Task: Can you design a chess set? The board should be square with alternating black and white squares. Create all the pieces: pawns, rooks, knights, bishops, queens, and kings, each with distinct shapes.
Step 2711:
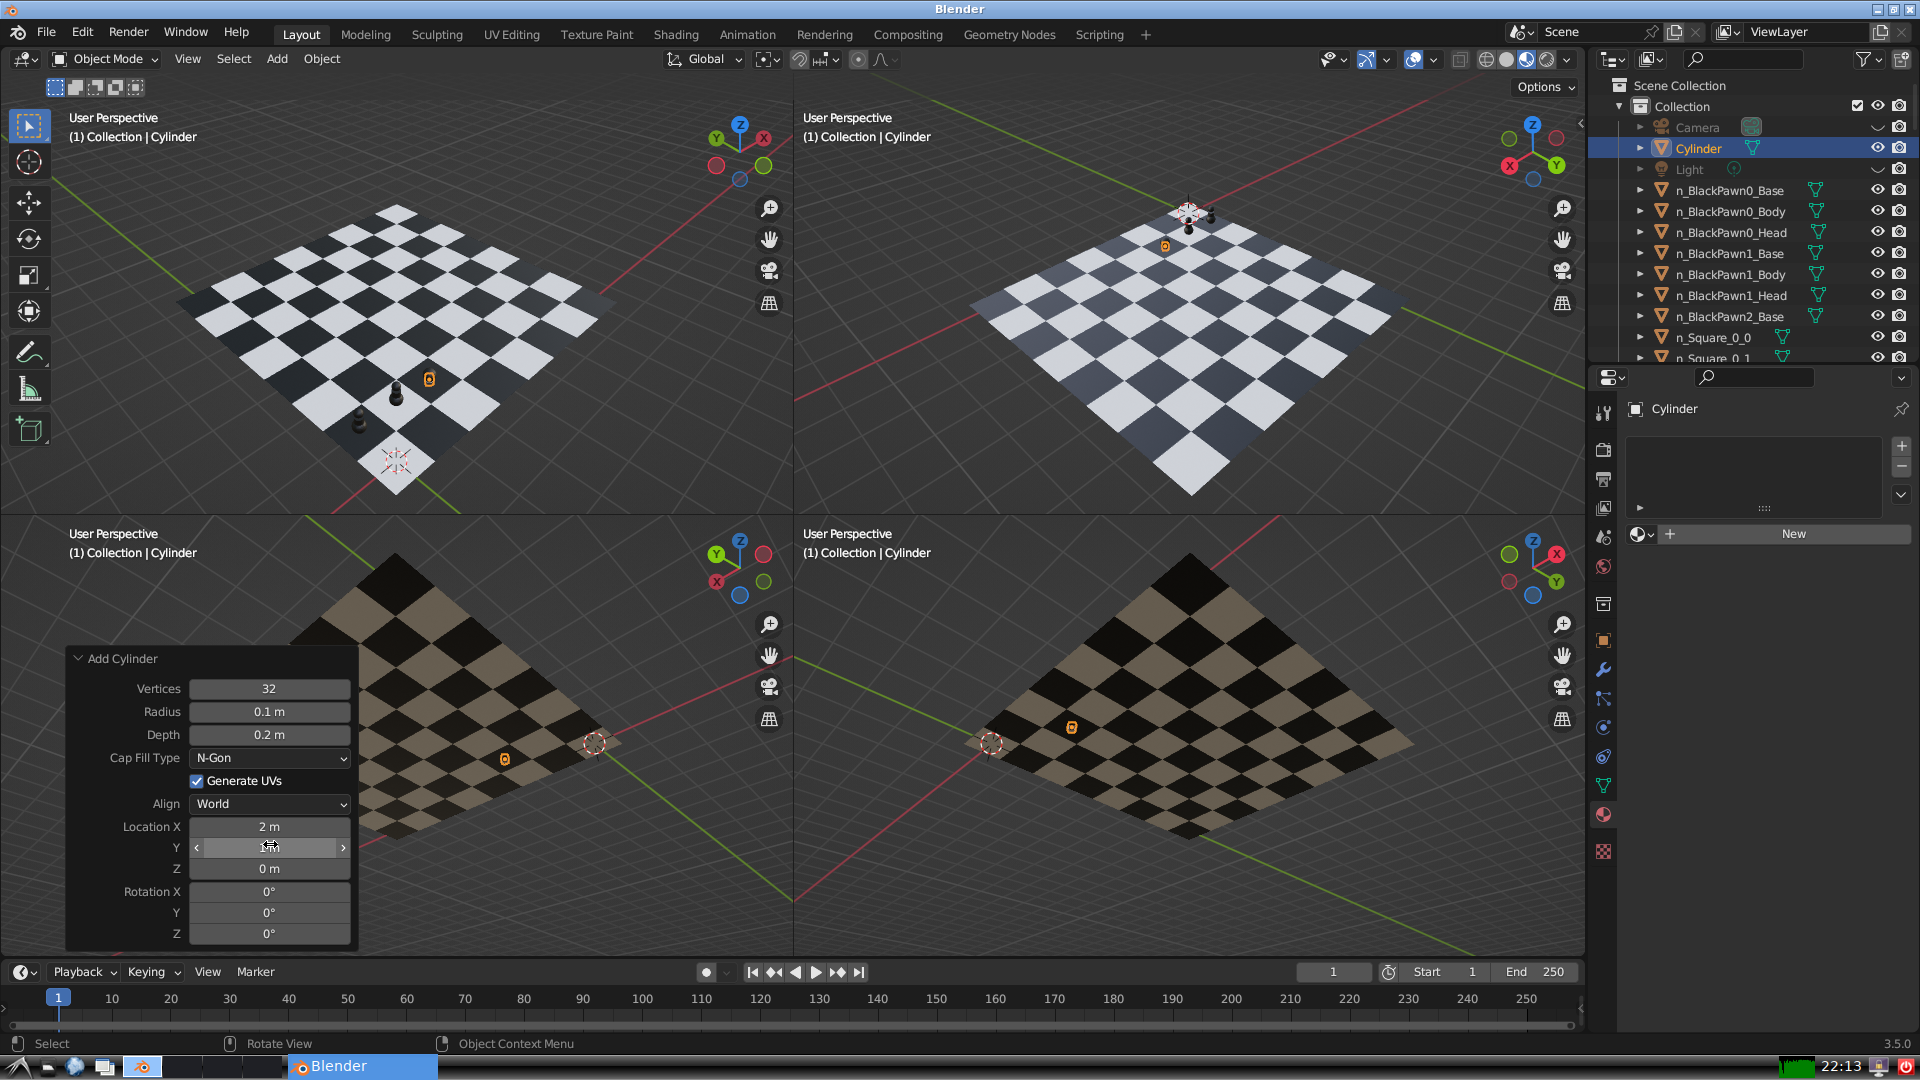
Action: {"mouse_move": [270, 868]}